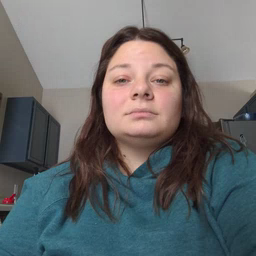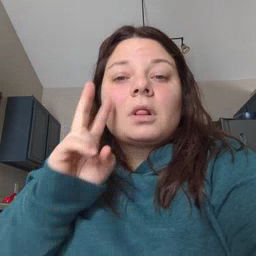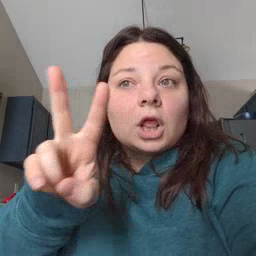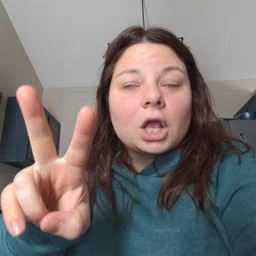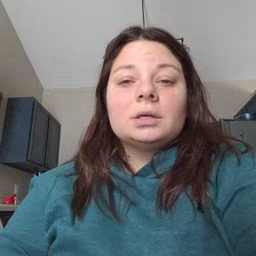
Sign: look